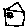
Label: house